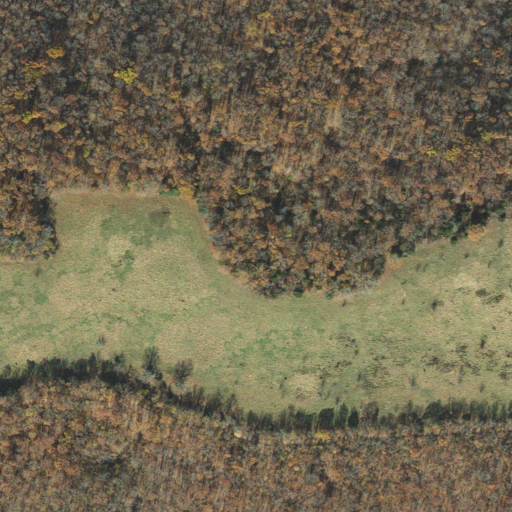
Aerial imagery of ridge(s) in Arkansas named Hickory Ridge containing deciduous forest, pasture, and open development